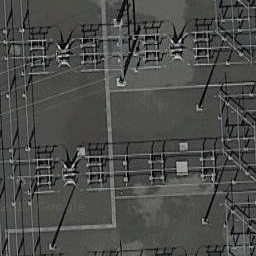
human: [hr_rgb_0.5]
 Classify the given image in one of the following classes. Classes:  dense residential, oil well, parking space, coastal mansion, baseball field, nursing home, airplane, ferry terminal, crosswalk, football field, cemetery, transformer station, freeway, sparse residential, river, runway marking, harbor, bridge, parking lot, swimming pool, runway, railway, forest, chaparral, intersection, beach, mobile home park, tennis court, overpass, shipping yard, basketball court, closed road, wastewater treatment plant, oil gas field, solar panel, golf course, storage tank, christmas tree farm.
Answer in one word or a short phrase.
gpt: transformer station